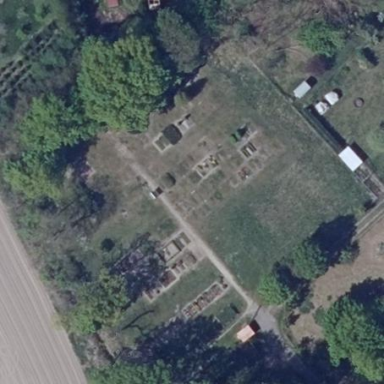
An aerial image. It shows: Cemetery.